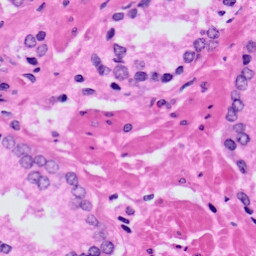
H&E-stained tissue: Prostate